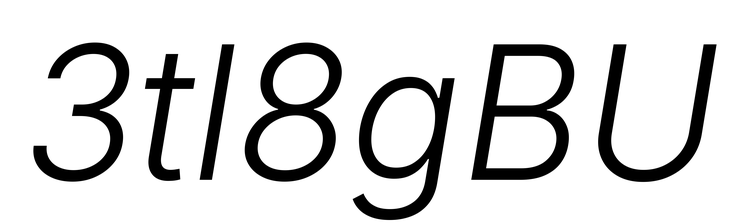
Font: Inter-Italic_Light_Italic